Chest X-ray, PA view. Patient: 32 years old, sex M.
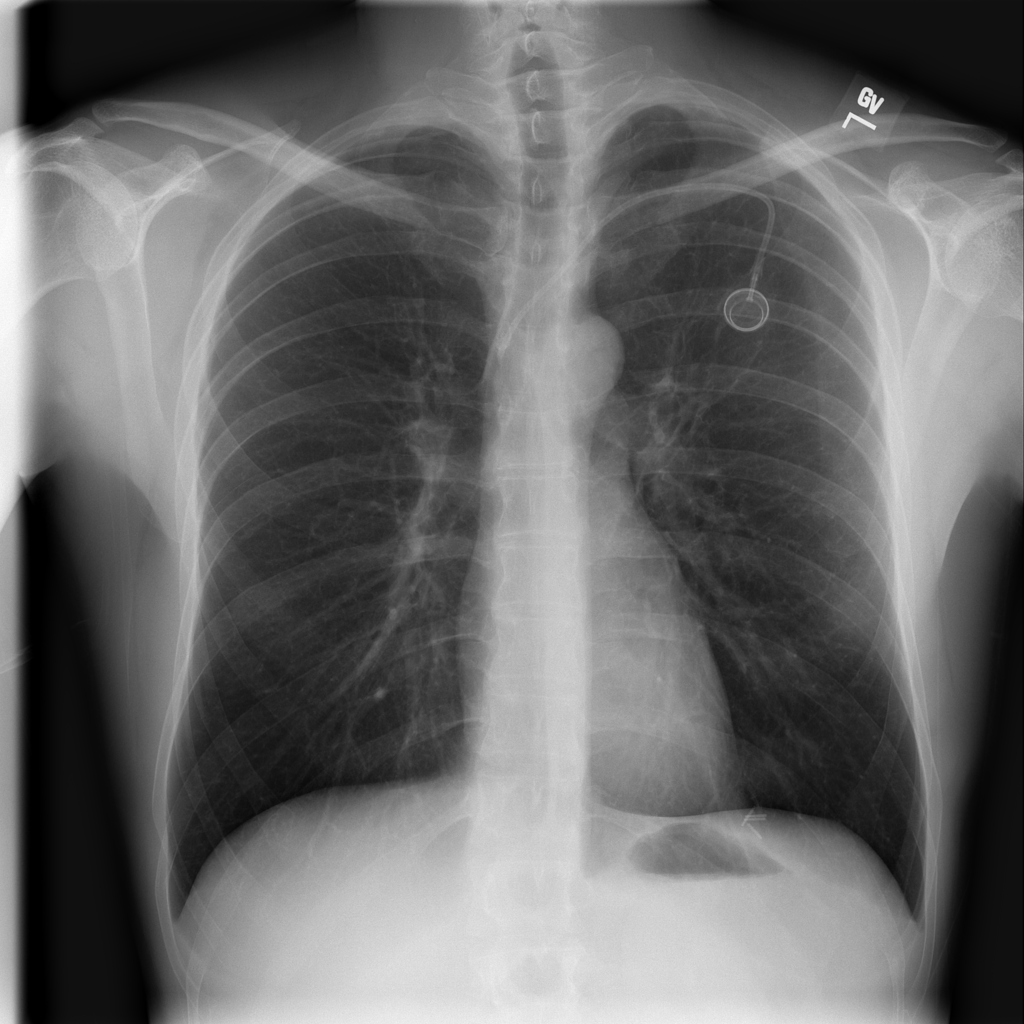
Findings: No Finding